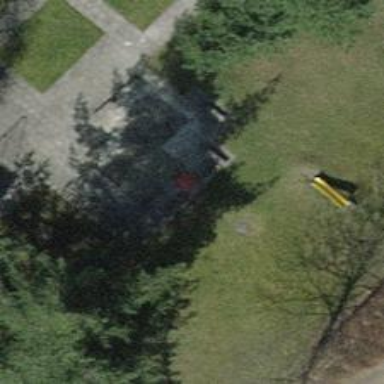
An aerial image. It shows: Bench for seating.